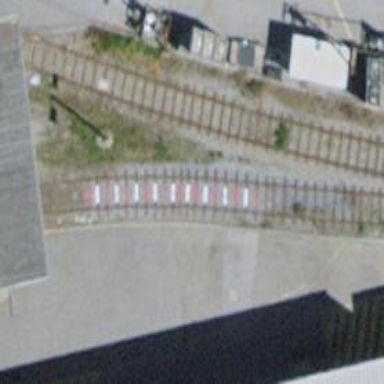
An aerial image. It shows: Single-track spur railway line.